Field crop: maize
Growth stage: 2
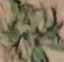
Species: atriplex